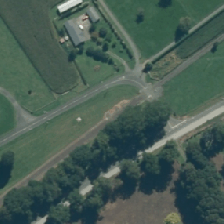
Land cover: deciduous_hardwood